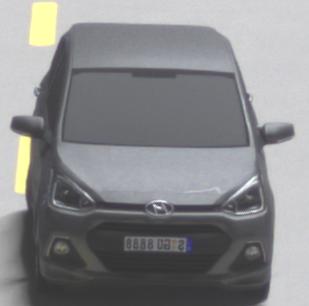
Make: Hyundai
Model: i10
Detailed model: Gen. 2
Model produced from: 2013
Model produced until: 2019
Doors: 5
Color: gray
Road condition: dry road
Daytime: not specified
Contrast: high contrast